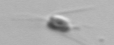
Label: Calciopappus